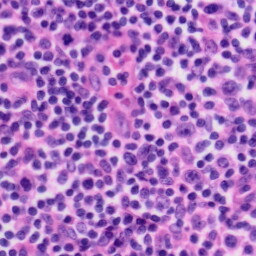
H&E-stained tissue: Tonsil